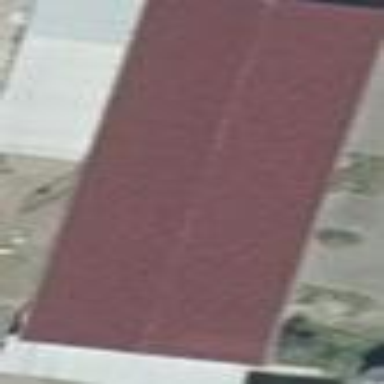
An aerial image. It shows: Building with gabled roof. The roof is oriented along the building and painted red.